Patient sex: M
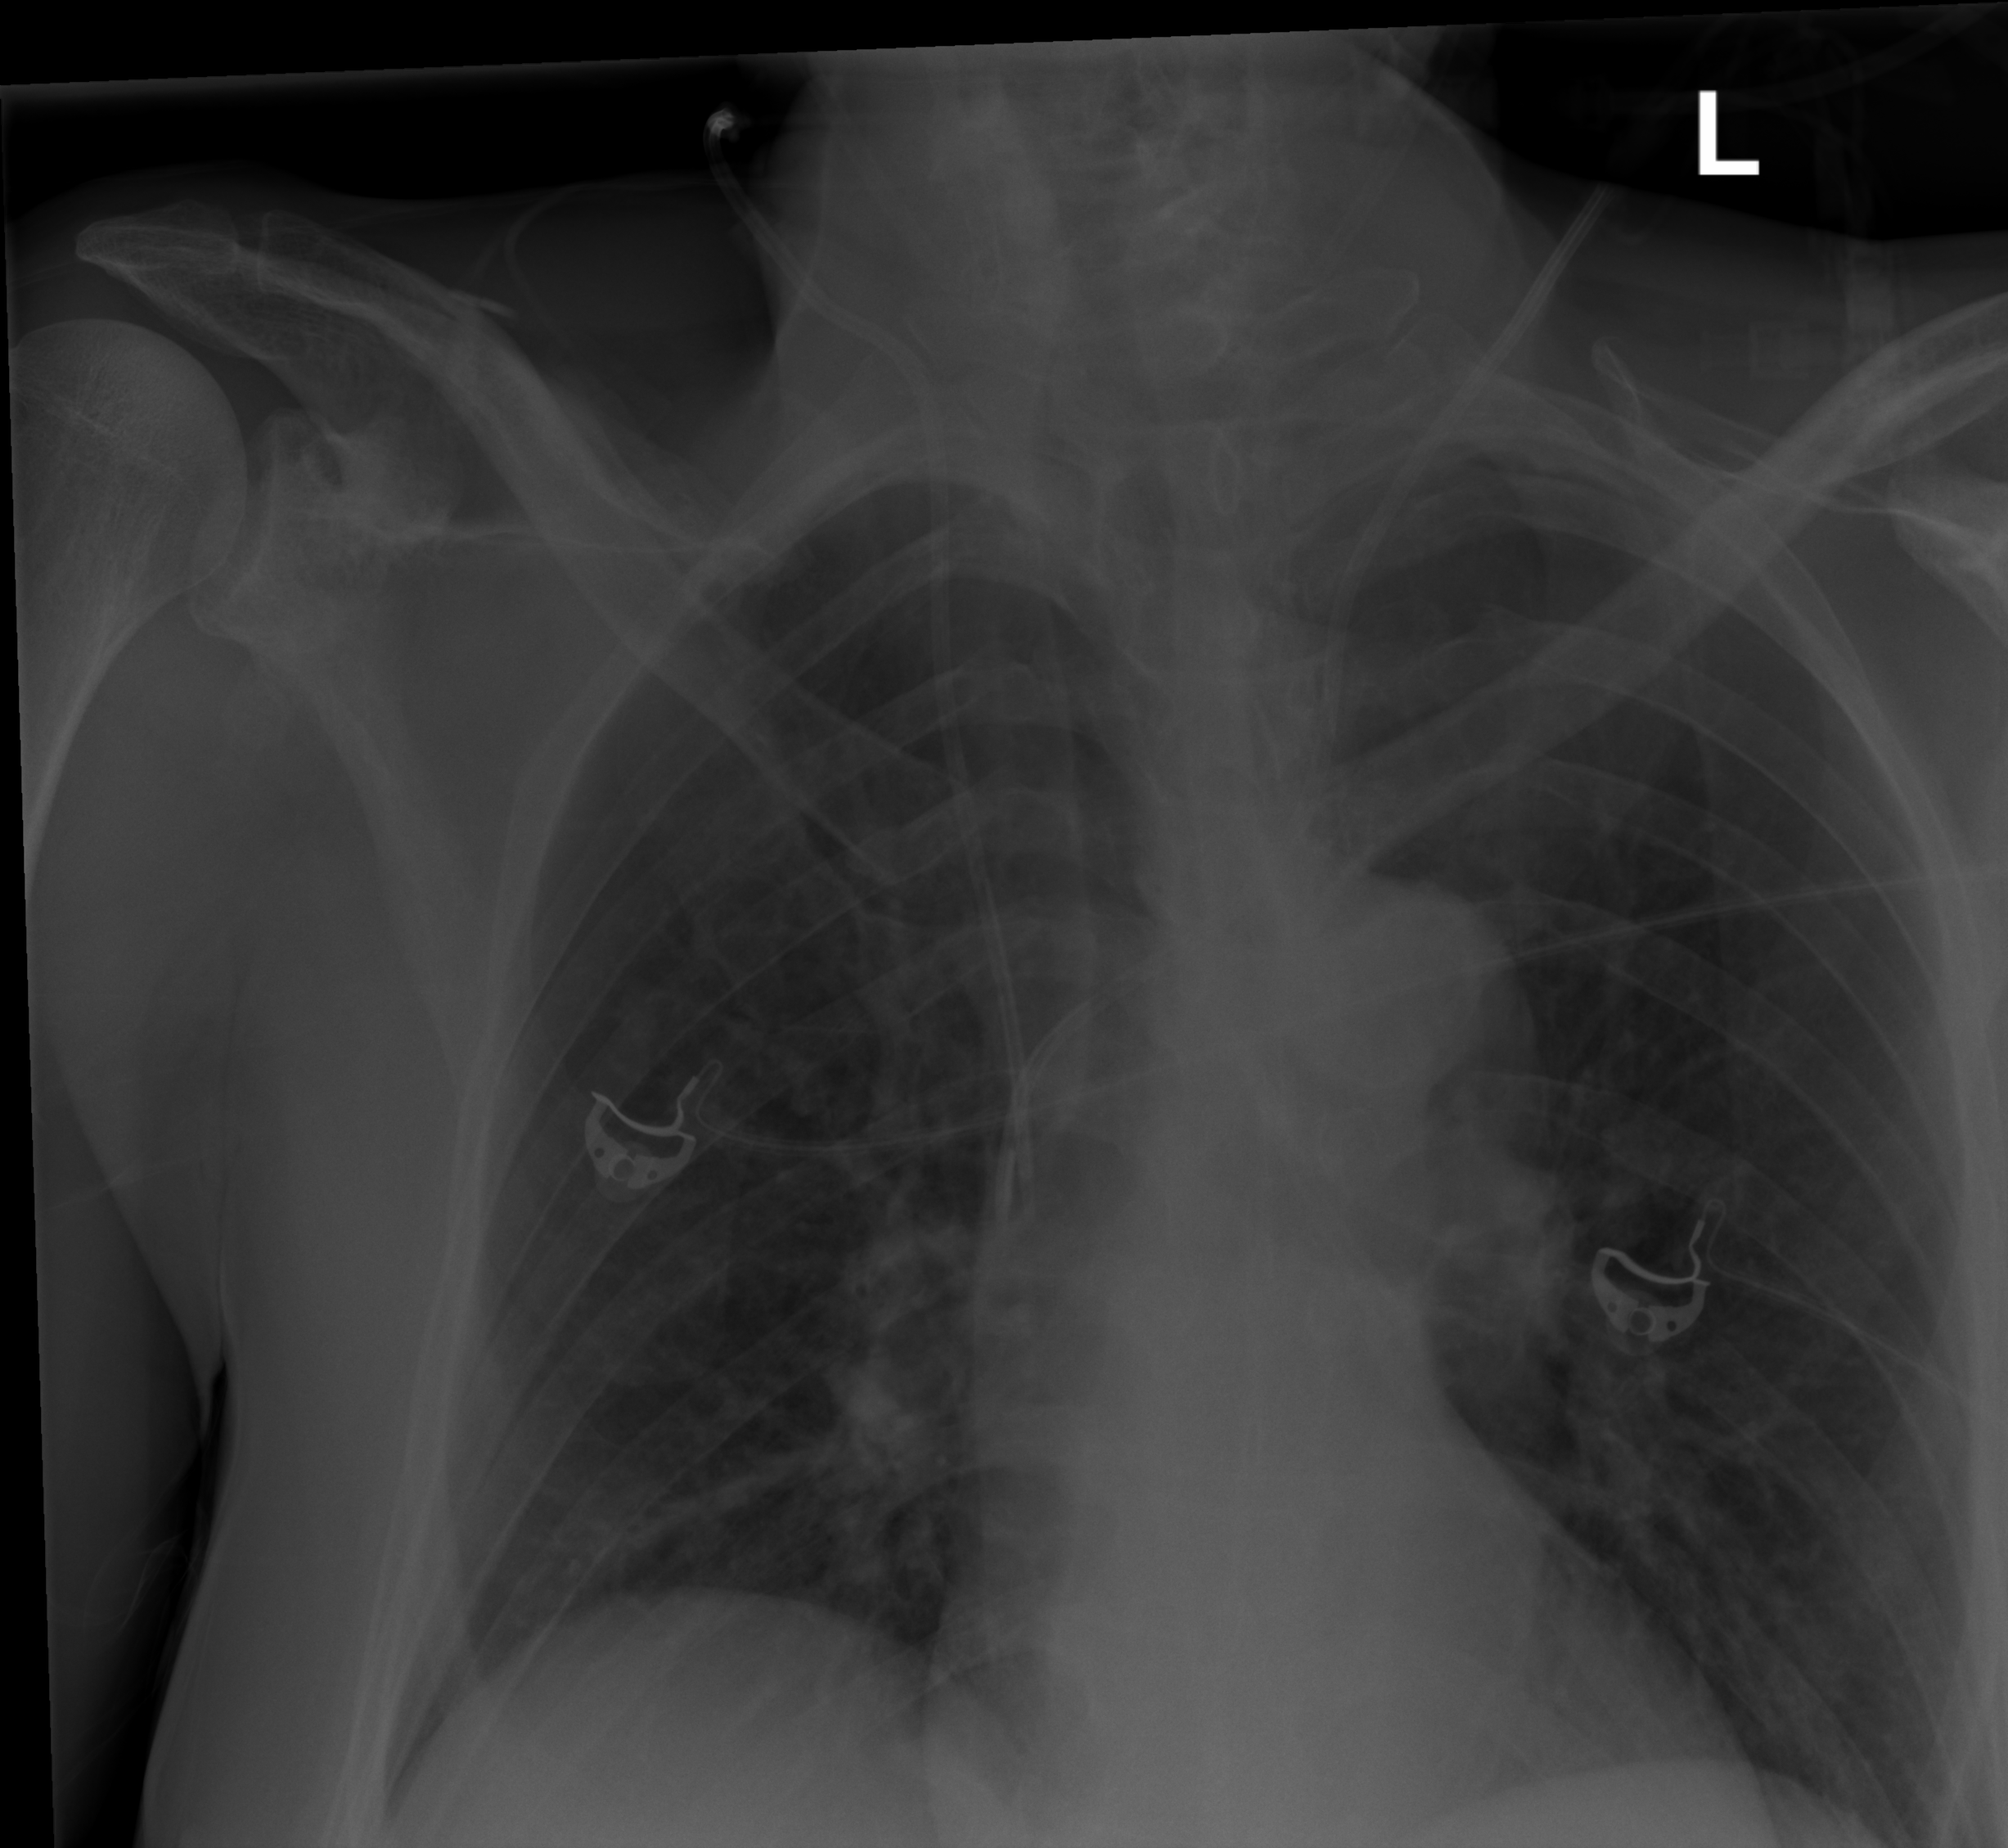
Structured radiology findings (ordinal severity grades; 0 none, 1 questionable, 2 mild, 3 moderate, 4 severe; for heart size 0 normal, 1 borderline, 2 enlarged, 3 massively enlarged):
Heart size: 0
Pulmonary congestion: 1
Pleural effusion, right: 0
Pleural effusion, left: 0
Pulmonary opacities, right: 0
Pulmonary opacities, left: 0
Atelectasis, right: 2
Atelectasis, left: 2